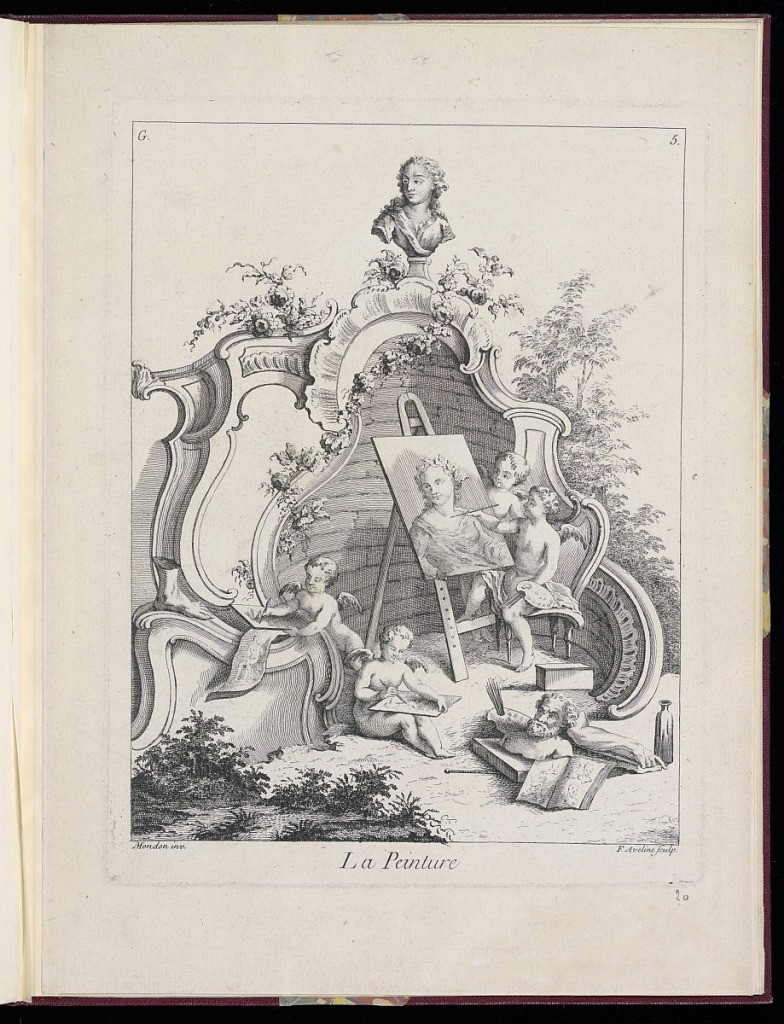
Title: La Peinture
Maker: François-Thomas Mondon, French, 1709 – 1755
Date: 1743–48
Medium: Etching on laid paper
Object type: Print
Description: Fifth plate form a series of seven designs representing the arts in rocaille ornament vignettes. Within a garden landscape putti sit in the foreground painting at an easel and drawing with books, a palette and paintbrushes, bottle and a sculpted portrait bust and arm in the foreground. Behind them a fantastical rococo wall, featuring rocaille, acanthus leave and shell motifs, with brick and garlands of flowers, topped with a portrait bust. Trees in the background with foliage in the foreground. The plate is titled, signed, and numbered.